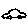
Label: car